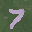
Label: 7